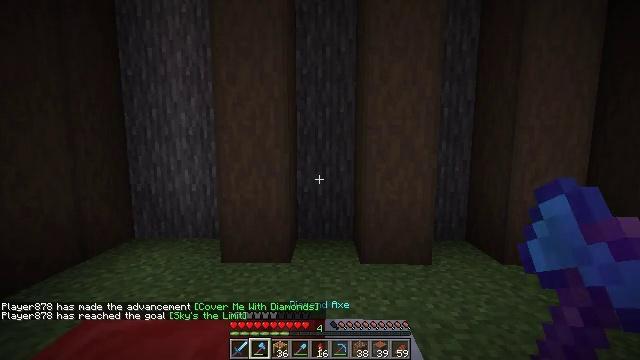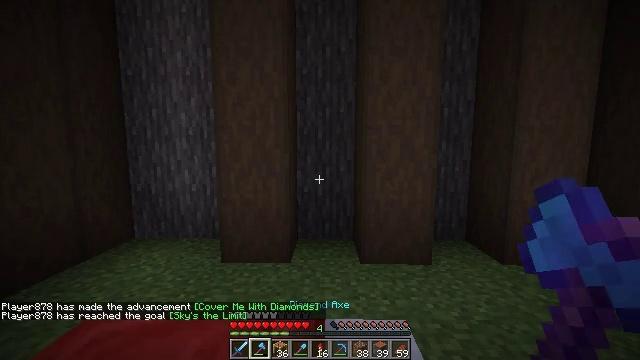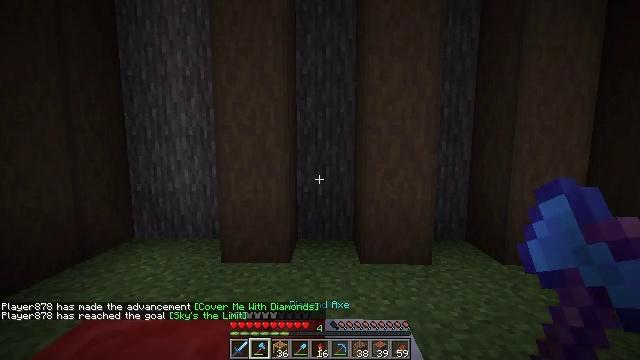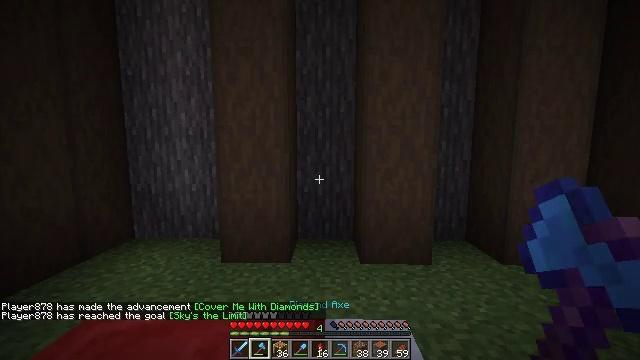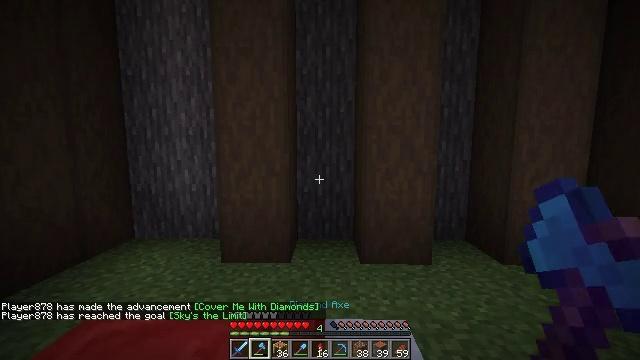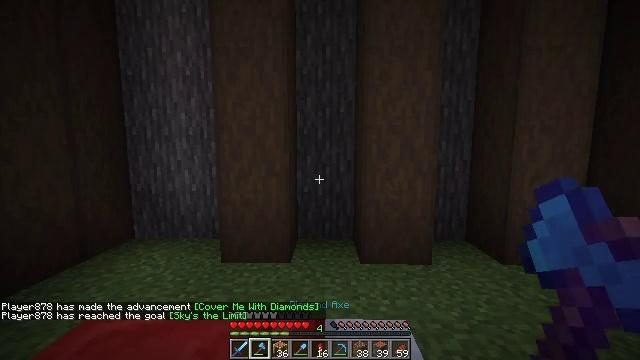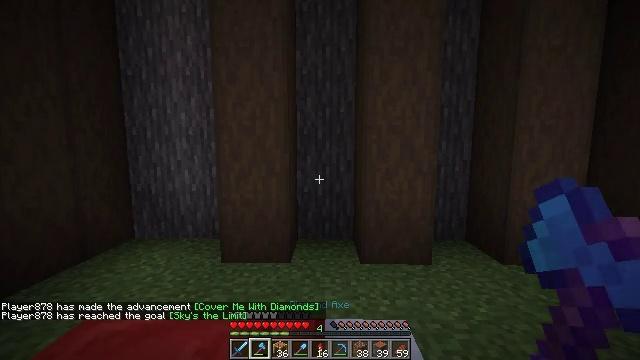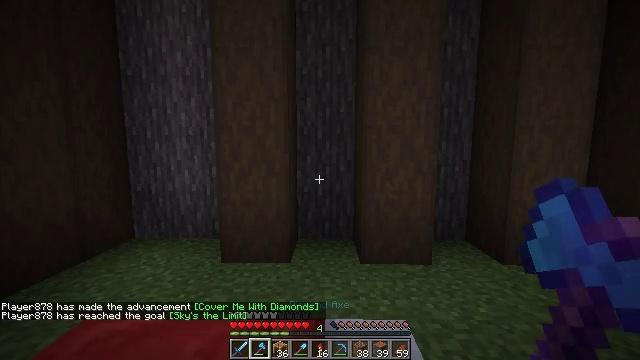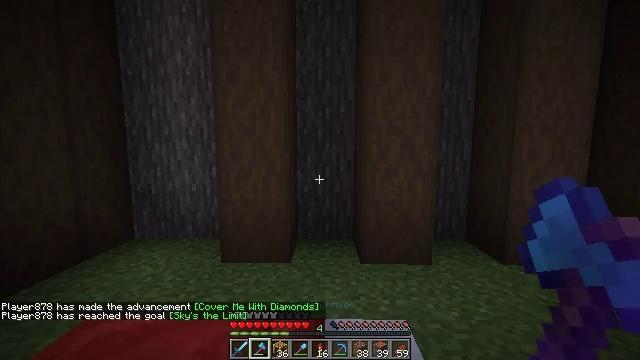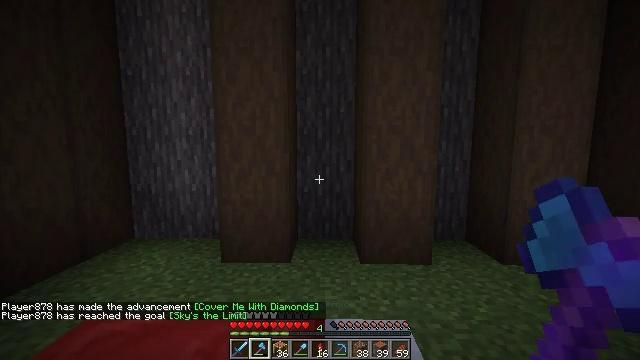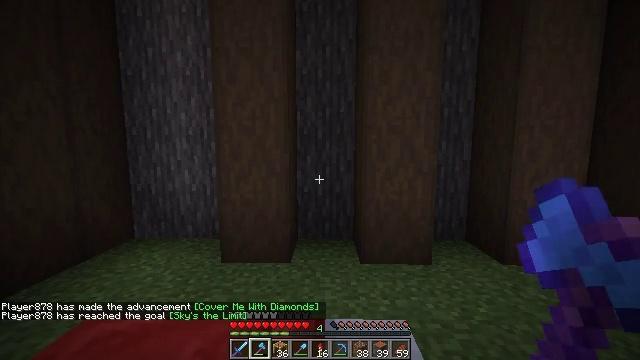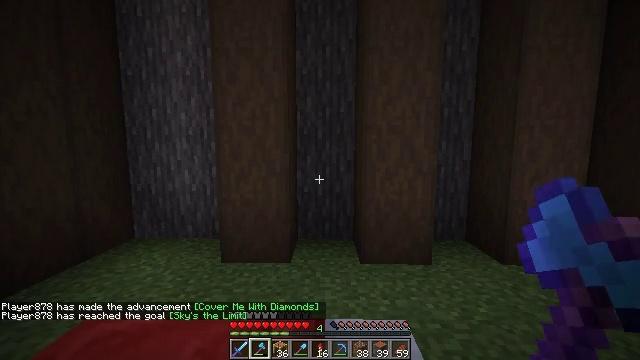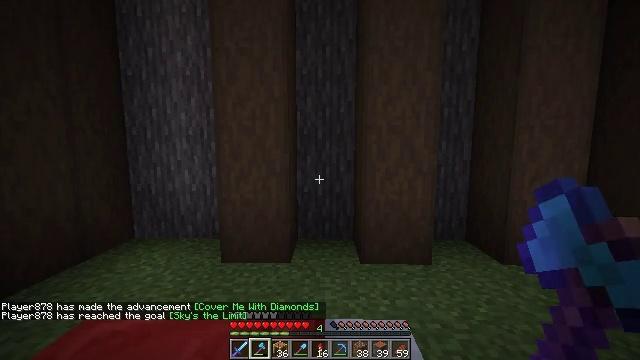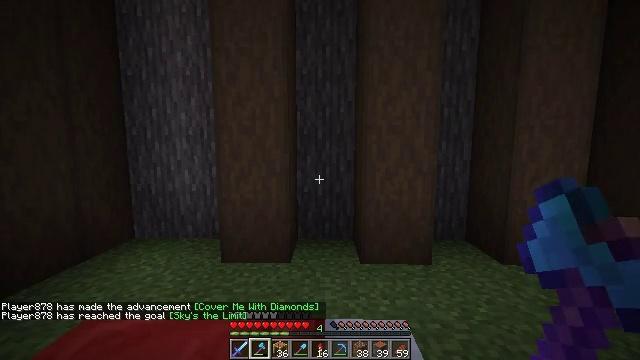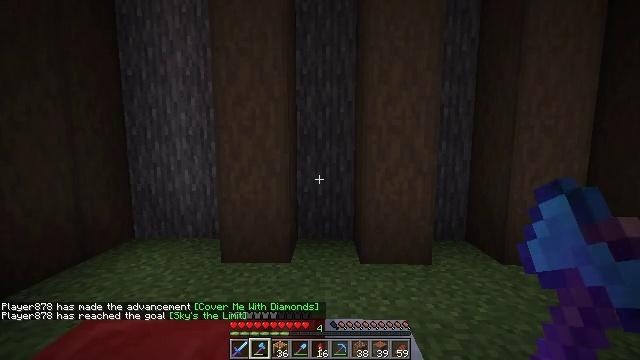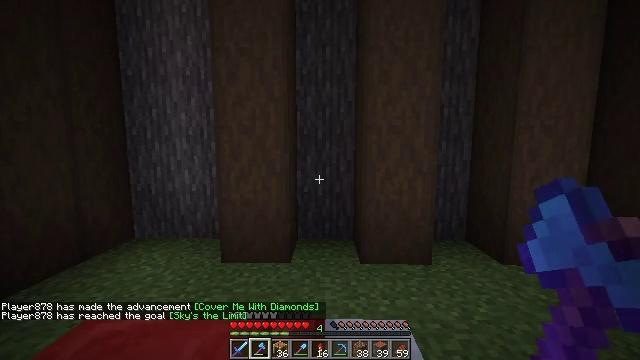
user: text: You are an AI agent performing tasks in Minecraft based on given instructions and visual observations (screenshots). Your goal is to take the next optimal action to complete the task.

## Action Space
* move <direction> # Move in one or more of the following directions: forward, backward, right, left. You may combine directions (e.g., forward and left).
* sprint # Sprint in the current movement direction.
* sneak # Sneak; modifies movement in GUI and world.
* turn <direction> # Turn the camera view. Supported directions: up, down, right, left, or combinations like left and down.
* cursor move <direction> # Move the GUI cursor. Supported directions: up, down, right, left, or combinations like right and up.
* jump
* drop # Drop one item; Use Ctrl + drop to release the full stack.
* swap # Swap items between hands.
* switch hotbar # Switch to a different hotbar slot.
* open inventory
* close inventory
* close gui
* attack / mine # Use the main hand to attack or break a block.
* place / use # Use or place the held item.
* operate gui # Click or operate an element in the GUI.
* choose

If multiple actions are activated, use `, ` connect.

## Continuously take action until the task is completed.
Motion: motion action
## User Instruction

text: Break the red bed to move it.
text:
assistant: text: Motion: no_op
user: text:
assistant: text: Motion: no_op
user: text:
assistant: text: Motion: no_op
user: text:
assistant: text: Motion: no_op
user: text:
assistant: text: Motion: no_op
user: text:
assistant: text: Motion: no_op
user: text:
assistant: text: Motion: no_op
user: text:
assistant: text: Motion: no_op
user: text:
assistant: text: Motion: no_op
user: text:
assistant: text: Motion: no_op
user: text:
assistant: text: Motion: no_op
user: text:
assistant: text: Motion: no_op
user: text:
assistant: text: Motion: no_op
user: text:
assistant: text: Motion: no_op
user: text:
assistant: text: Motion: no_op
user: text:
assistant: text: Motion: no_op
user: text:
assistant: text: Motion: no_op
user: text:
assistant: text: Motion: no_op
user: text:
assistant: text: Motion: no_op
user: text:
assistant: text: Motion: no_op
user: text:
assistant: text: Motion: no_op
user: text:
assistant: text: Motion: no_op
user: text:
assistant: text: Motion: no_op
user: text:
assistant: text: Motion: no_op
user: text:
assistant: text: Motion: no_op
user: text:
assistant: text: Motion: no_op
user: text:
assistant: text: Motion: no_op
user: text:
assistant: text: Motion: no_op
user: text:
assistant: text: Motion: no_op
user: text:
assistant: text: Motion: no_op